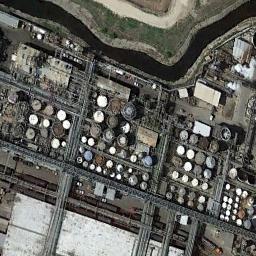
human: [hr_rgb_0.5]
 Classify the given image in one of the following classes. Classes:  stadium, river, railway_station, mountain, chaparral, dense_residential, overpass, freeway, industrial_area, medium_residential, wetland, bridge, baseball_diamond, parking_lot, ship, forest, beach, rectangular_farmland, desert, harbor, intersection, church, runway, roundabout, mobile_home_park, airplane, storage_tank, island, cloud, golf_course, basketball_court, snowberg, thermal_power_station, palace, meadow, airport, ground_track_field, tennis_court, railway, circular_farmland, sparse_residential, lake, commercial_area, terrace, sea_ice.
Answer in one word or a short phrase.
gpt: storage_tank